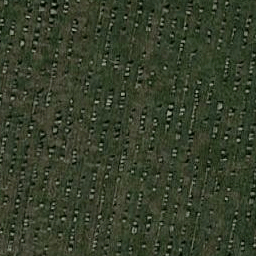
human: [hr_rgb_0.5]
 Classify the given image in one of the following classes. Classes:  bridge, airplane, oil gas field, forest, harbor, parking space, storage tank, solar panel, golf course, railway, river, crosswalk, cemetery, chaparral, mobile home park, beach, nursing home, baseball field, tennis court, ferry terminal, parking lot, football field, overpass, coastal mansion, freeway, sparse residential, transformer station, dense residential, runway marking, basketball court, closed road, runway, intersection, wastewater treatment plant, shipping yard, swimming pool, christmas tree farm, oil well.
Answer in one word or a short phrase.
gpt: cemetery